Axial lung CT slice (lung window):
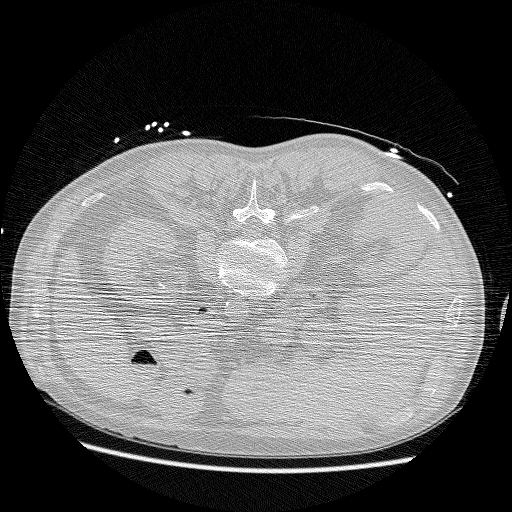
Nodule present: no